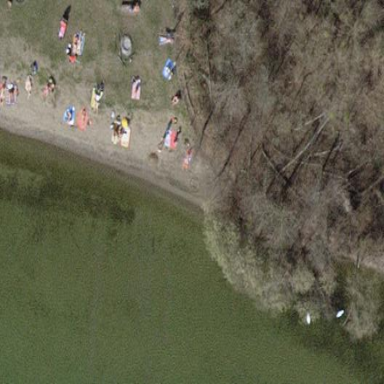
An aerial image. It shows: Public bath facility located at lake.